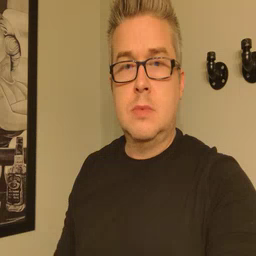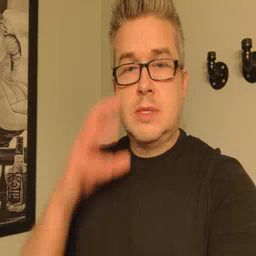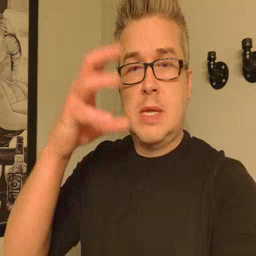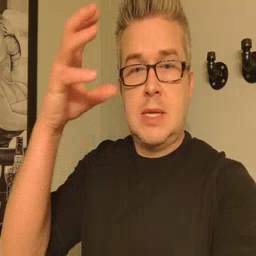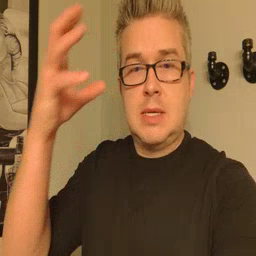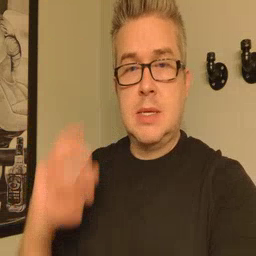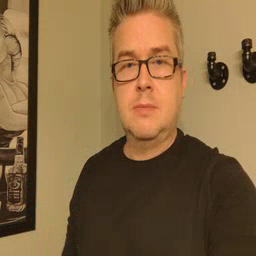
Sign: cloud